Interaction volume radius: 10 \u00c5
Interaction volume height: 10 \u00c5
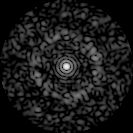
Disorder parameter: 0.8086